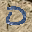
Label: 0